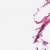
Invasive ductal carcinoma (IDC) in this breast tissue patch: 0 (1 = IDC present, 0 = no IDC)